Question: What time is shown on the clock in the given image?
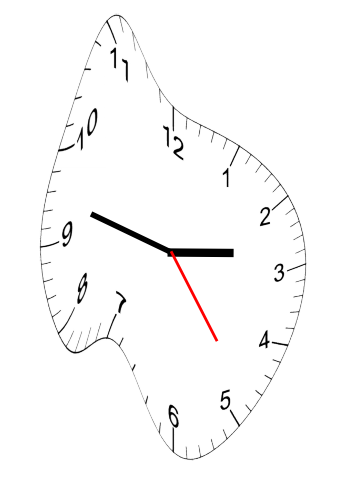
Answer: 02:47:24